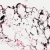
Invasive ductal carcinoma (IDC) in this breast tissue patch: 0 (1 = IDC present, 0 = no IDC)